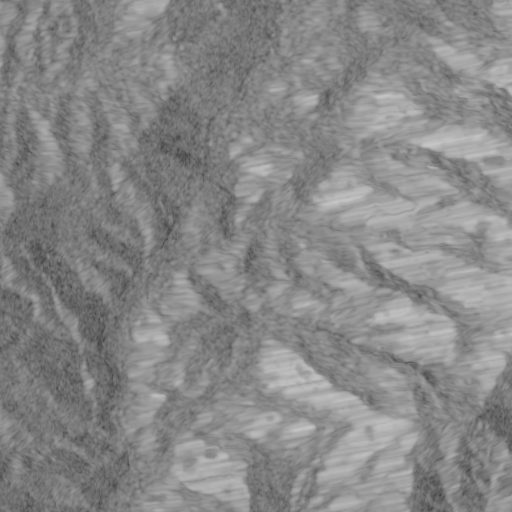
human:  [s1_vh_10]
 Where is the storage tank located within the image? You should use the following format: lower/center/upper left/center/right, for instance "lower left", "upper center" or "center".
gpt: The storage tank is located in the upper center of the image.
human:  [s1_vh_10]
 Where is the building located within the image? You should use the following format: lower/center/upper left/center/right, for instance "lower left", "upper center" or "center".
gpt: The building is located in the upper center of the image.
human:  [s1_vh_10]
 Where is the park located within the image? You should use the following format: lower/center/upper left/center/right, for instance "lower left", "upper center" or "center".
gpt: There is no park in the image.

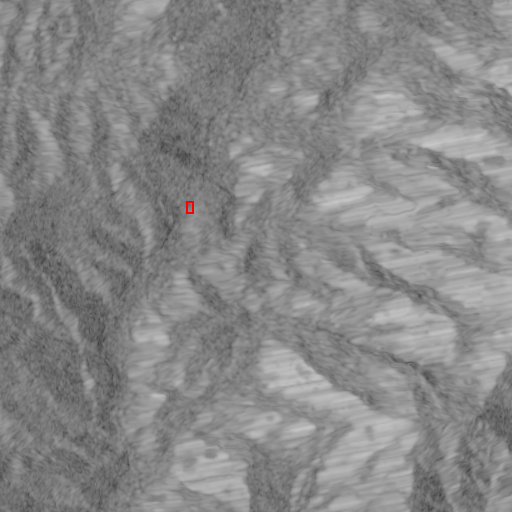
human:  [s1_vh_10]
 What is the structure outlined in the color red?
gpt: The structure outlined in red is a parking lot.
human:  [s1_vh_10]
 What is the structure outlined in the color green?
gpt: There is no green outline.